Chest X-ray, AP view. Patient: 55 years old, sex M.
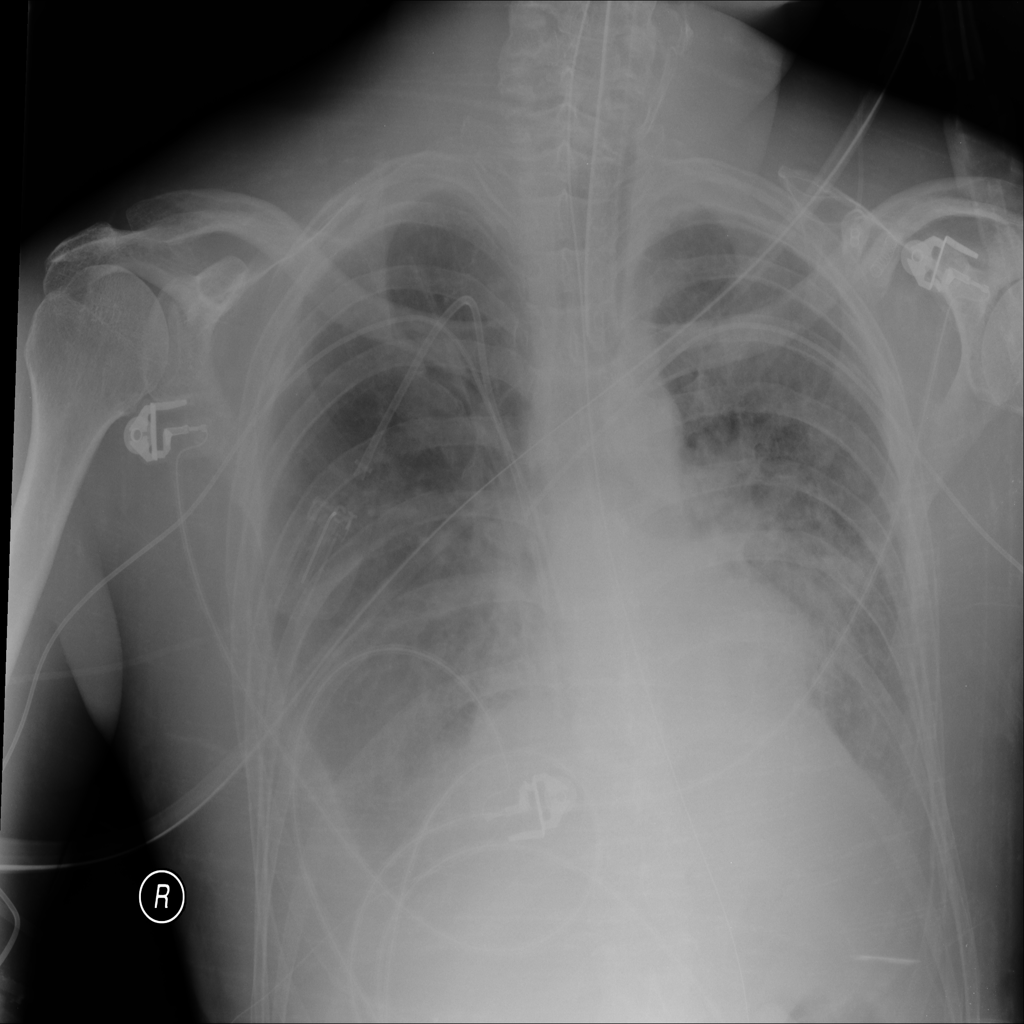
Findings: Effusion